Question: I think it's called embossed button..
Is it possible to make one from code?
I mean like the "Sign Up for Facebook" button in the Facebook iPhone app logging screen.
I know three20 have something like that but i want to create one my self

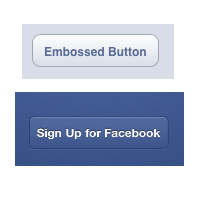
Answer: you can create it easily i think because what you will need is only the embossed image.
drag a 'UIButton' to your view and the go to attribute Inspector in you IB then under button section change the type to custom.
Now when you have the custom type then assige your embossed image as the background image.
if you are looking for custom code then refer <URL> link